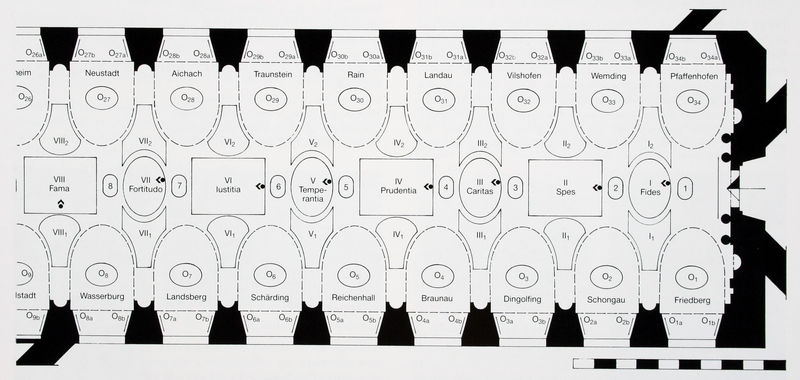
Titel: Gewölbe, Bildanordnung
Künstler: Friedrich Sustris
Standort: München
Institution: Residenz, Antiquarium
Schlagwörter: gemälde, weiß, stadt, ausschnitt, fenster, pfeiler, schwarz, skizze, säulen, tür, zeichen, zeichnung, gebäude, schloss, weg, alt, architektur, gilde, kirche, decke, oval, deutschland, schrift, bilder, sitze, bogen, linien, saal, bischof, zahlen, ziffern, tor, umriss, halle, rechtecke, bögen, punkte, eingang, arkade, gewölbe, bayern, rechteck, münchen, dom, technik, text, kreise, beschriftung, entwurf, ruf, schema, zwickel, arkaden, kathedrale, namen, quadrate, kirchenschiff, zahl, ziffer, residenz, konstruktion, rechteckig, rain, plan, deckengemälde, fresko, museum, städte, hoffnung, nummerierung, nummern, allegorien, parlament, nummer, ovale, anordnung, treue, römisch, bezeichnung, basilika, grundriss, justitia, nischen, maßstab, bauplan, deckenmalerei, verteilung, latein, lageplan, lateinisch, architecture, masstab, bögem, säle, antiquarium, römische zahlen, residenz münchen, église, ikonographie, kirchr, fides, astronomie, deckenfresko, tugenden, bildfelder, sitzplan, caritas, fama, bildfeld, rome, iustitia, spes, nächstenliebe, gerichtssaal, aichach, callot, chapelle sixtine, deckenschema, fenstereinlasse, klugheit, landau, neustadt, pfaffenhofen, prudentia, ratssaal, saalordnung, schriftzewichen, statues, städtenamen, tischordnung, traunstein, vertu, vilshofen, wappenfelder, temperantia, bilderhängung, landsberg, plan architecturale d'une église